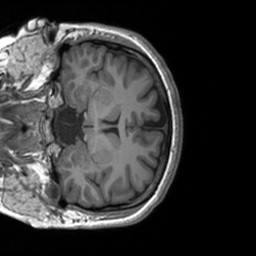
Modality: T1w
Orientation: coronal
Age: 28
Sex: female
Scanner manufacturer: siemens
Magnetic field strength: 3 T
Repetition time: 1.9 s
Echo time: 0.00226 s